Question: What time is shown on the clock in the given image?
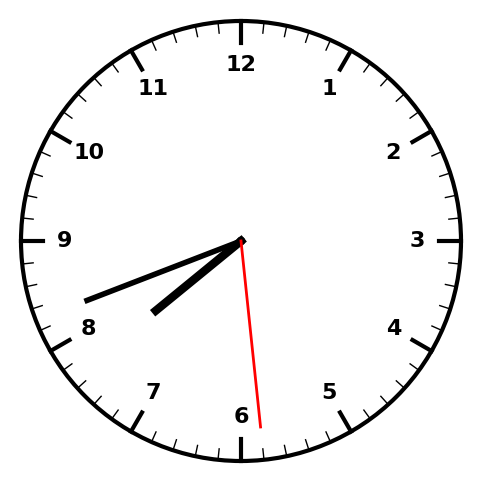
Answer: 07:41:29